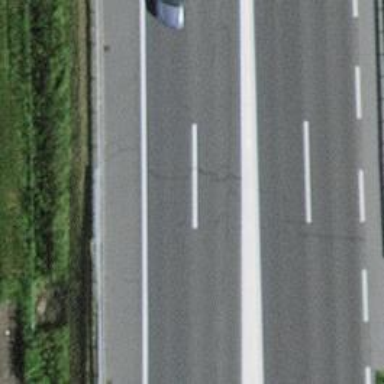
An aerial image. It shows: Motorway junction.